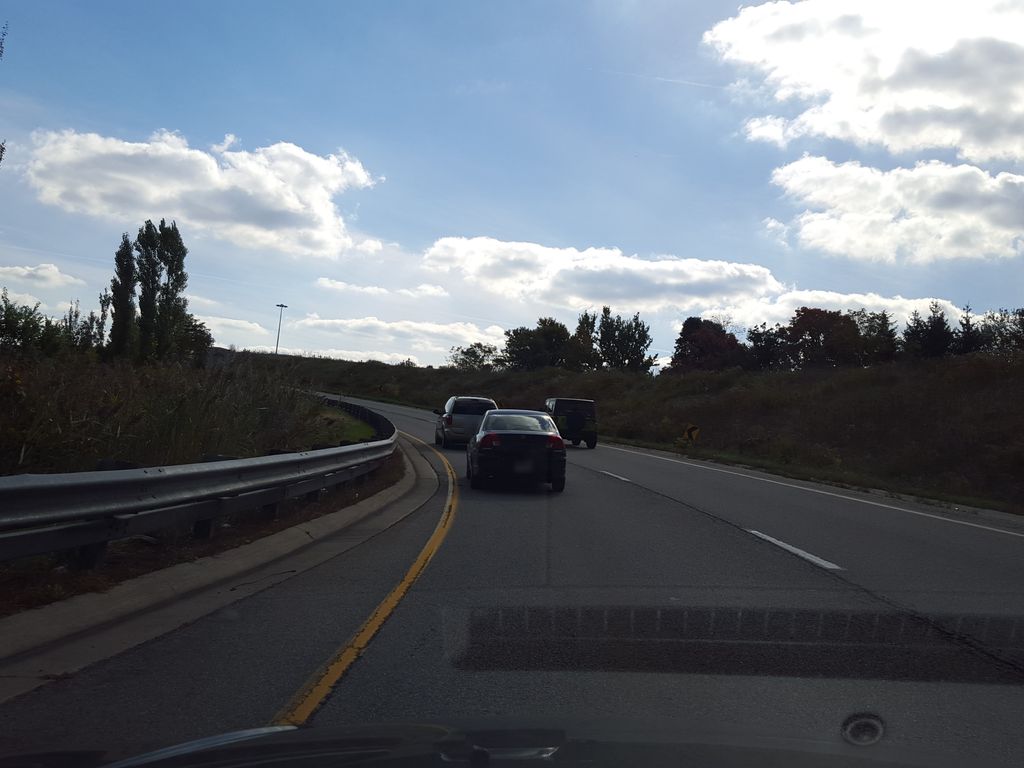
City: hamilton